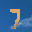
Label: 7